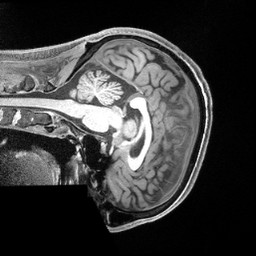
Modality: T1w
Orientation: sagittal
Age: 36
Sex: male
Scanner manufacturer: siemens
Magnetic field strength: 3 T
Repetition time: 2.4 s
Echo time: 0.00228 s